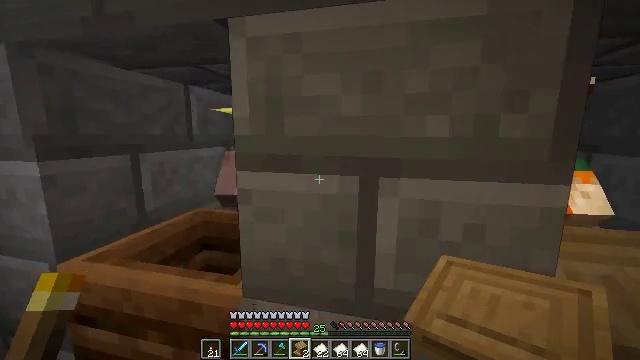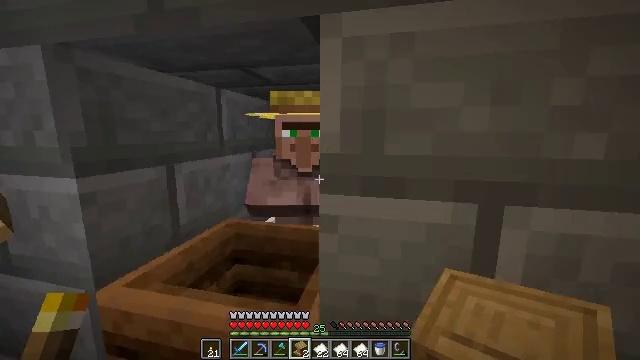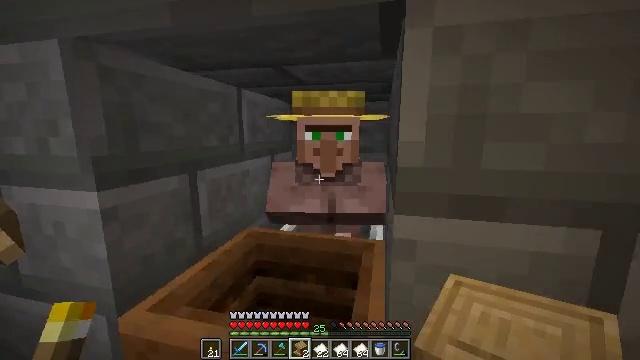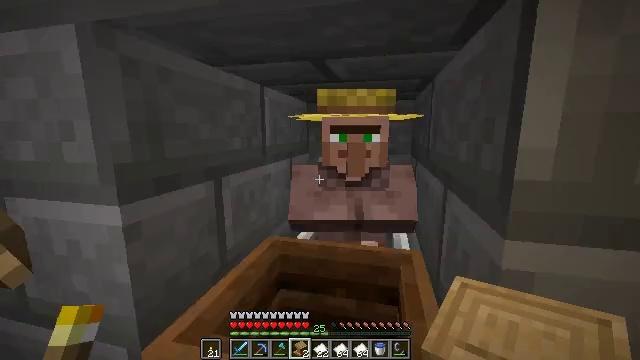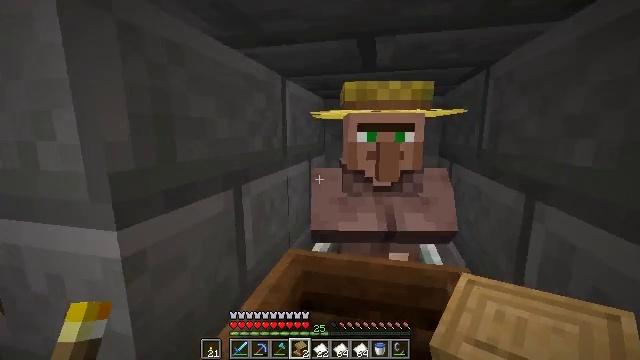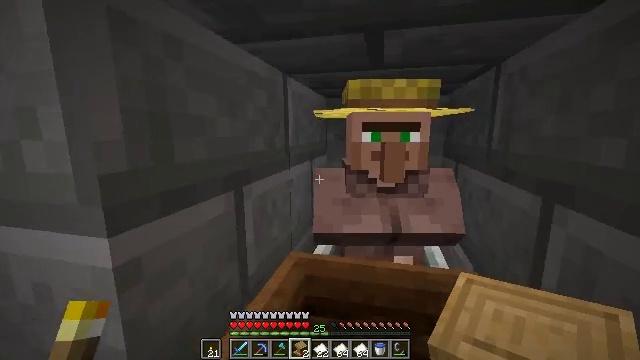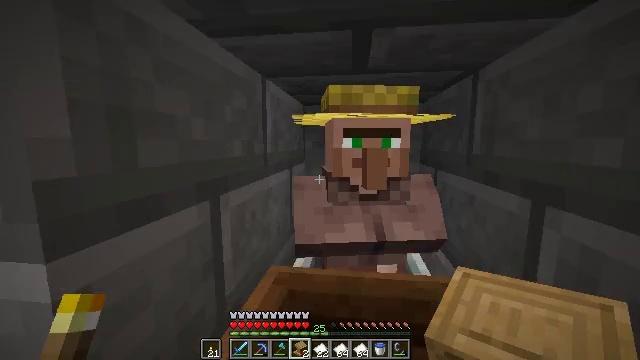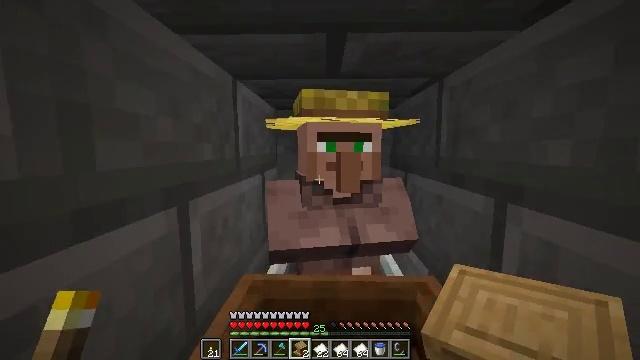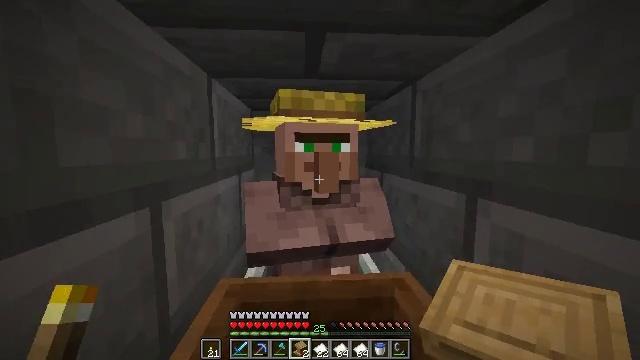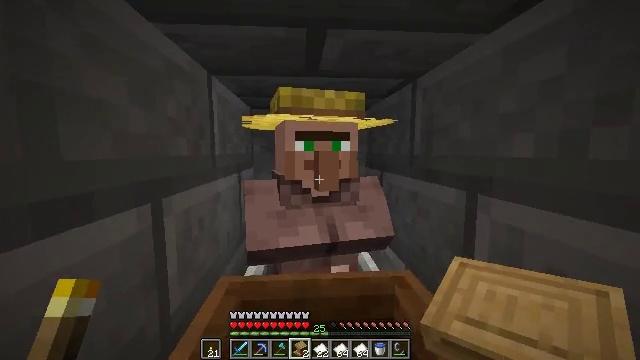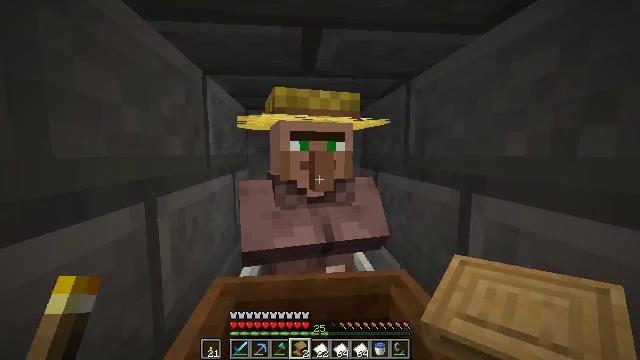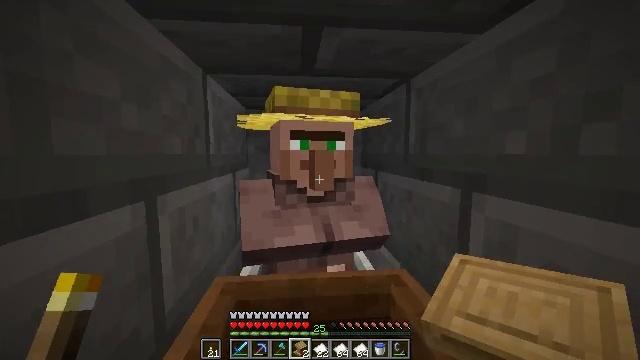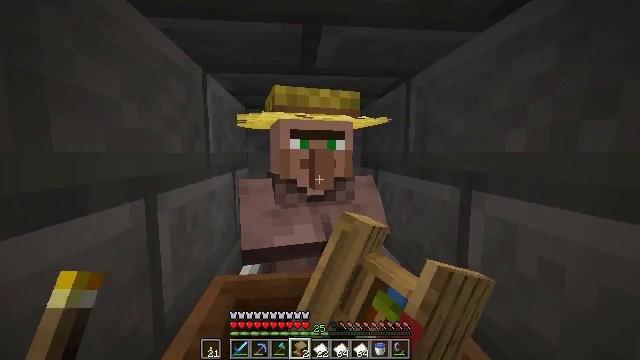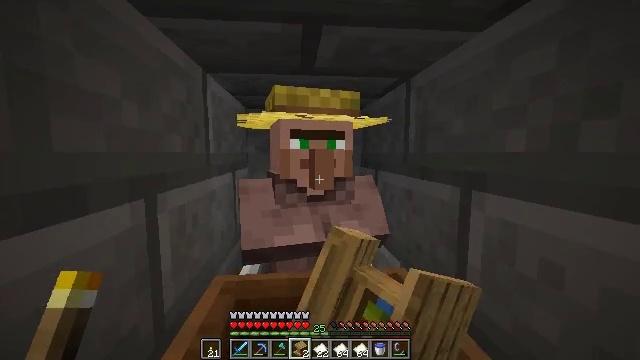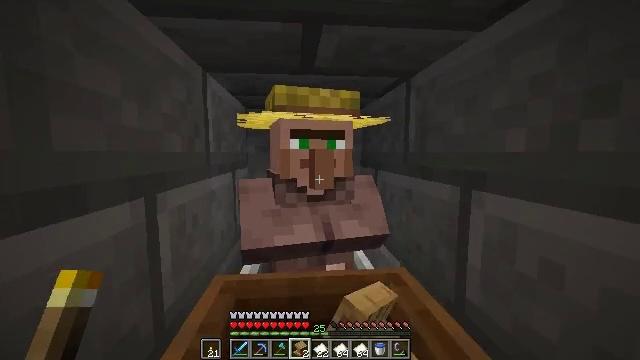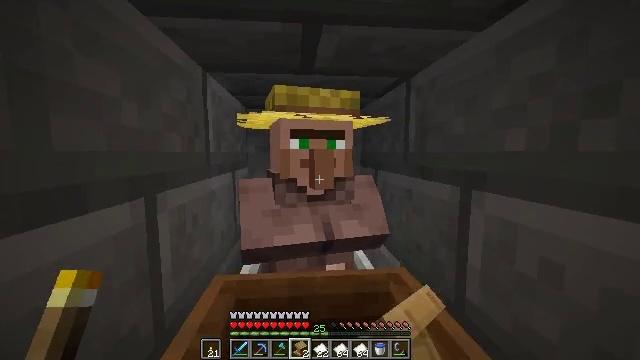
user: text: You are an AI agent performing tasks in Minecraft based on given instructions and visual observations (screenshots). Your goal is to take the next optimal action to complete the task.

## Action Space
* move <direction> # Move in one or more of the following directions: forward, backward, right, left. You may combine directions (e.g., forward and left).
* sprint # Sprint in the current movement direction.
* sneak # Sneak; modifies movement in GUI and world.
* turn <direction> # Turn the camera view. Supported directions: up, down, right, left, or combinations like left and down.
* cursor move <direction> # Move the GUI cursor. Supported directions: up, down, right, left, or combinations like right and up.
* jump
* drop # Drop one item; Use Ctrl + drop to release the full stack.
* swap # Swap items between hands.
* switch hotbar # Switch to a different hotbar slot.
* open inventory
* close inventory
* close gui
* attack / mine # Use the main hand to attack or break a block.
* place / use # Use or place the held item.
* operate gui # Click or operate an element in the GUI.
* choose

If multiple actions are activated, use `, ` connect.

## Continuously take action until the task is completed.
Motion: motion action
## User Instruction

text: Left-click to mine the lectern.
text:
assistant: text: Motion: move forward and move left
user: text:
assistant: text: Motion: move forward and move left
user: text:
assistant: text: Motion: move forward and move left
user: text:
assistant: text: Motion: move forward
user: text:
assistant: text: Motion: no_op
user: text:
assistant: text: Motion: turn right and up
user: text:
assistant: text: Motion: turn right and up
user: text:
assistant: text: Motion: turn right
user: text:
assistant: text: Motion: no_op
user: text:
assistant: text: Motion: turn right
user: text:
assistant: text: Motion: use / place
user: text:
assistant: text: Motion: use / place
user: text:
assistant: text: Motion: use / place
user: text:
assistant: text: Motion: no_op
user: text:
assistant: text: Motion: no_op
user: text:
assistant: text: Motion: no_op
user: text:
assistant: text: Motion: no_op
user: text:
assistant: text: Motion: no_op
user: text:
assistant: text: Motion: turn left
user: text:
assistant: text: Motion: turn left and up
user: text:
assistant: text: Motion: turn left and up
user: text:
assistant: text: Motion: turn up
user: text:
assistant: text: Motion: no_op
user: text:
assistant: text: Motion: no_op
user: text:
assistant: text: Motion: no_op
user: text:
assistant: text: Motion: no_op
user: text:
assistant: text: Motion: turn left and down
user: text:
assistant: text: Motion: turn left and down
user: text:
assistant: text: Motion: turn down
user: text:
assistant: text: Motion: turn down